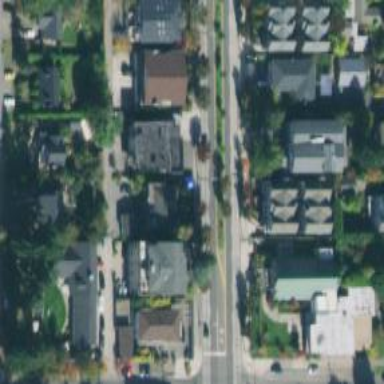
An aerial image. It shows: Secondary road with separate sidewalk.